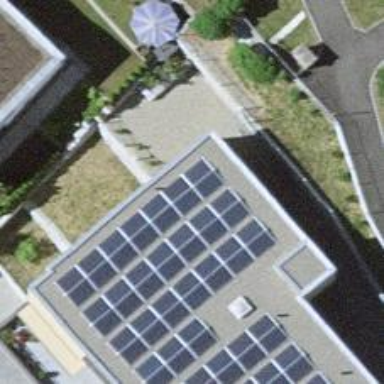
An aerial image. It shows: Solar power generator using photovoltaic method with solar photovoltaic panel types.